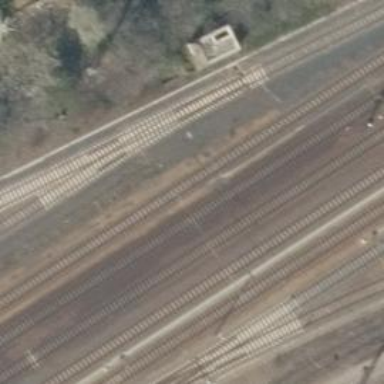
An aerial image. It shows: Abandoned railway yard is depicted.